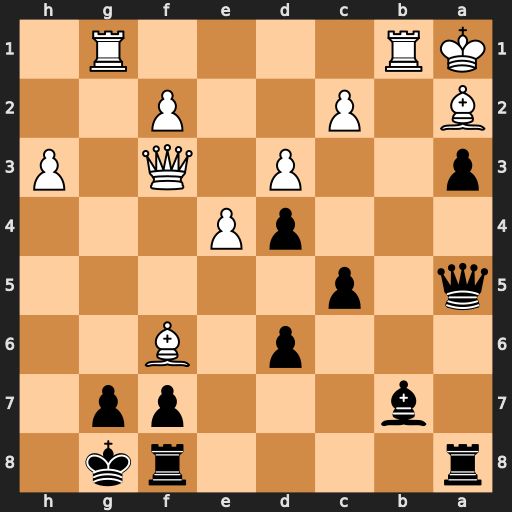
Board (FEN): r4rk1/1b3pp1/3p1B2/q1p5/3pP3/p2P1Q1P/B1P2P2/KR4R1
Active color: b
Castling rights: -
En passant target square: -
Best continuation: Qc3+ Rb2 Qxb2#